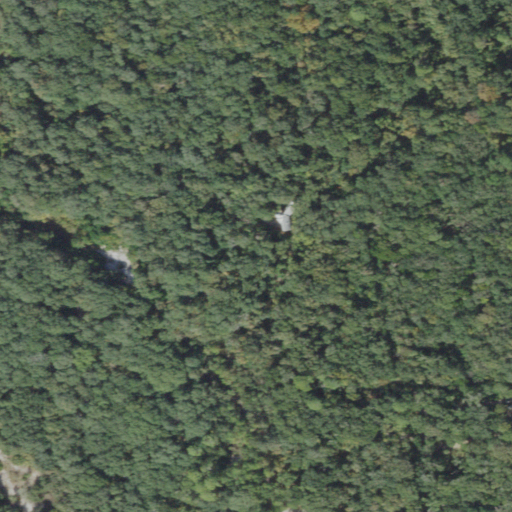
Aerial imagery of mountain in Florida named Mount Cornelia containing evergreen forest, open development, and grassland